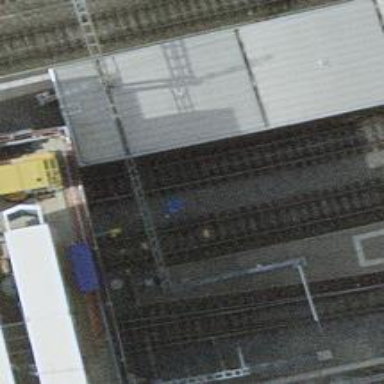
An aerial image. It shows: Railway signal.